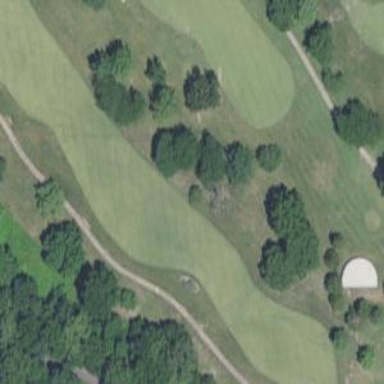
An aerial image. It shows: Golf hole.